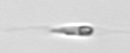
Label: flagellate_morphotype3